九年级 · 画法几何学
如图, 一把直尺, $60^{\circ}$ 的直角三角板和光盘如图摆放, $A$ 为 $60^{\circ}$ 角与直尺交点, $A B=3$,则光盘的直径是 $(\quad)$

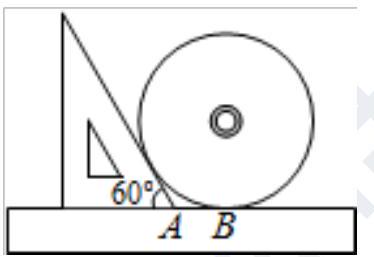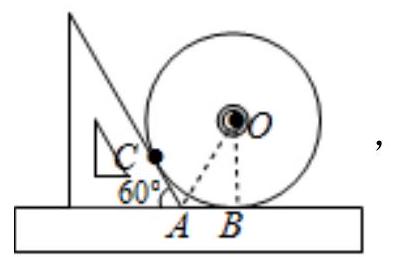
A. 3
B. $3 \sqrt{3}$
C. 6
D. $6 \sqrt{3}$
答案: D
解析: 解：设三角板与圆的切点为 $C$, 连接 $O A 、 O B$, 如图:

由切线长定理知 $A B=A C=3, O A$ 平分 $\angle B A C$,

$\therefore \angle O A B=60^{\circ}$,

在Rt $\triangle A B O$ 中, $O B=A B \cdot \sqrt{3}=3 \sqrt{3}$,

$\therefore$ 光盘的直径为 $6 \sqrt{3}$,

故选: $D$.

设三角板与圆的切点为 $C$, 连接 $O A 、 O B$, 由切线长定理得出 $A B=A C=3 、 \angle O A B=60^{\circ}$, 根据 $O B=$ $A B \cdot \sqrt{3}$ 可得答案.

本题主要考查切线的性质, 解题的关键是掌握切线长定理的应用.